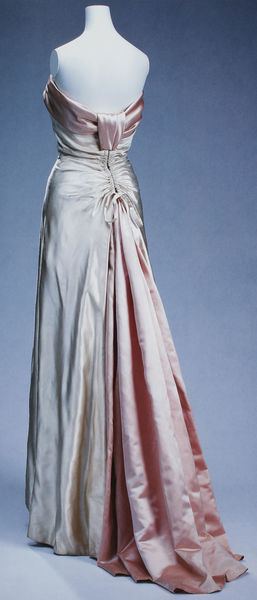
Titel: Abendkleid
Künstler: Christian Dior
Standort: Kyoto (Japan)
Institution: Kyoto Costume Institute
Schlagwörter: blau, kleid, rücken, dame, rose, schleier, mode, falten, figur, rosa, schulter, seide, schleppe, japan, rückenansicht, modell, robe, abendkleid, satin, schulterfrei, puppe, rückendecolleté